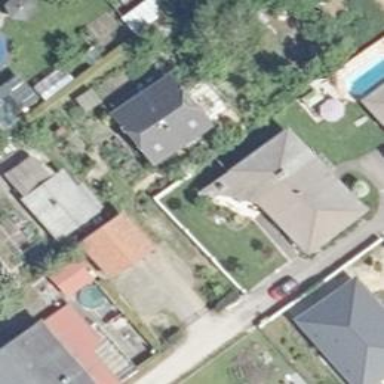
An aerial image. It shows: Terrace building.